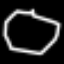
Label: octagon